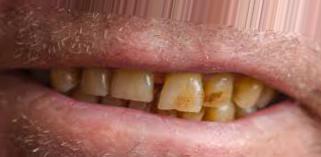
Condition: Tooth Discoloration